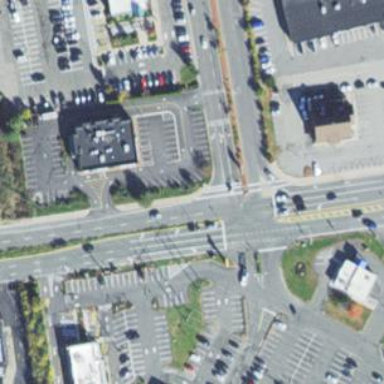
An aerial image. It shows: Footway that serves as traffic island.